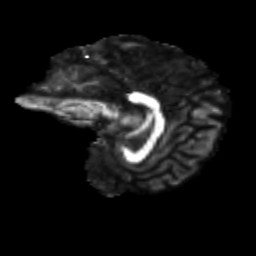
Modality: FA
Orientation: sagittal
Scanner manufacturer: siemens
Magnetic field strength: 3 T
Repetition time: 9.2 s
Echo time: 0.084 s